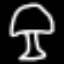
Label: mushroom